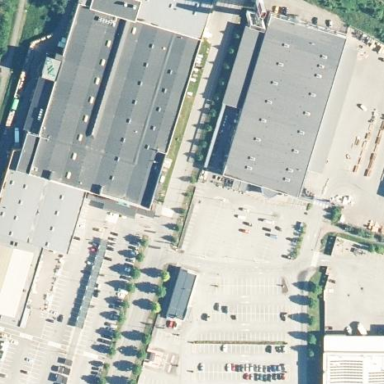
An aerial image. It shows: Retail building housing hardware shop.